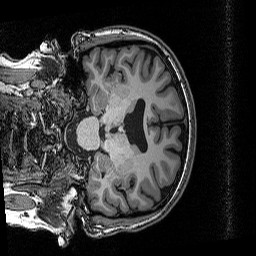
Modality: T1w
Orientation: coronal
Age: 26
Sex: female
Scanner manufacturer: siemens
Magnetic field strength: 3 T
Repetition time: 2.53 s
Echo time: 0.0035 s